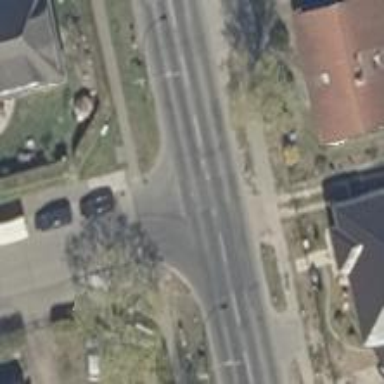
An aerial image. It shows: Road with "give way" sign.